Question: I am working on a dynamic web project and everything has been working fine until I added the email capability. Since I added spring: 2.5.6 to my dependency list, tomcat won't start. Here's my POM file:

Here's the stack trace:
'''
May 28, 2015 7:44:24 PM org.apache.tomcat.util.digester.SetPropertiesRule begin
WARNING: [SetPropertiesRule]{Server/Service/Engine/Host/Context} Setting property 'source' to 'org.eclipse.jst.jee.server:testApp' did not find a matching property.
May 28, 2015 7:44:24 PM org.apache.catalina.startup.VersionLoggerListener log
INFO: Server version: Apache Tomcat/8.0.15
May 28, 2015 7:44:24 PM org.apache.catalina.startup.VersionLoggerListener log
INFO: Server built: Nov 2 2014 19:25:20 UTC
May 28, 2015 7:44:24 PM org.apache.catalina.startup.VersionLoggerListener log
INFO: Server number: 8.0.15.0
May 28, 2015 7:44:24 PM org.apache.catalina.startup.VersionLoggerListener log
INFO: OS Name: Mac OS X
May 28, 2015 7:44:24 PM org.apache.catalina.startup.VersionLoggerListener log
INFO: OS Version: 10.10.2
May 28, 2015 7:44:24 PM org.apache.catalina.startup.VersionLoggerListener log
INFO: Architecture: x86_64
May 28, 2015 7:44:24 PM org.apache.catalina.startup.VersionLoggerListener log
INFO: JAVA_HOME: /Library/Internet Plug-Ins/JavaAppletPlugin.plugin/Contents/Home
May 28, 2015 7:44:24 PM org.apache.catalina.startup.VersionLoggerListener log
INFO: JVM Version: 1.8.0_25-b17
May 28, 2015 7:44:24 PM org.apache.catalina.startup.VersionLoggerListener log
INFO: JVM Vendor: Oracle Corporation
May 28, 2015 7:44:24 PM org.apache.catalina.startup.VersionLoggerListener log
INFO: CATALINA_BASE: /Users/Puru/GitRepos/Private/testApp/.metadata/.plugins/org.eclipse.wst.server.core/tmp0
May 28, 2015 7:44:24 PM org.apache.catalina.startup.VersionLoggerListener log
INFO: CATALINA_HOME: /usr/local/apache-tomcat-8.0.15
May 28, 2015 7:44:24 PM org.apache.catalina.startup.VersionLoggerListener log
INFO: Command line argument: -Dcatalina.base=/Users/Puru/GitRepos/Private/testApp/.metadata/.plugins/org.eclipse.wst.server.core/tmp0
May 28, 2015 7:44:24 PM org.apache.catalina.startup.VersionLoggerListener log
INFO: Command line argument: -Dcatalina.home=/usr/local/apache-tomcat-8.0.15
May 28, 2015 7:44:24 PM org.apache.catalina.startup.VersionLoggerListener log
INFO: Command line argument: -Dwtp.deploy=/Users/Puru/GitRepos/Private/testApp/.metadata/.plugins/org.eclipse.wst.server.core/tmp0/wtpwebapps
May 28, 2015 7:44:24 PM org.apache.catalina.startup.VersionLoggerListener log
INFO: Command line argument: -Djava.endorsed.dirs=/usr/local/apache-tomcat-8.0.15/endorsed
May 28, 2015 7:44:24 PM org.apache.catalina.startup.VersionLoggerListener log
INFO: Command line argument: -Dfile.encoding=UTF-8
May 28, 2015 7:44:24 PM org.apache.catalina.core.AprLifecycleListener lifecycleEvent
INFO: The APR based Apache Tomcat Native library which allows optimal performance in production environments was not found on the java.library.path: /Users/Puru/Library/Java/Extensions:/Library/Java/Extensions:/Network/Library/Java/Extensions:/System/Library/Java/Extensions:/usr/lib/java:.
May 28, 2015 7:44:24 PM org.apache.coyote.AbstractProtocol init
INFO: Initializing ProtocolHandler ["http-nio-8080"]
May 28, 2015 7:44:24 PM org.apache.tomcat.util.net.NioSelectorPool getSharedSelector
INFO: Using a shared selector for servlet write/read
May 28, 2015 7:44:24 PM org.apache.coyote.AbstractProtocol init
INFO: Initializing ProtocolHandler ["http-nio-8443"]
May 28, 2015 7:44:24 PM org.apache.tomcat.util.net.NioSelectorPool getSharedSelector
INFO: Using a shared selector for servlet write/read
May 28, 2015 7:44:24 PM org.apache.coyote.AbstractProtocol init
INFO: Initializing ProtocolHandler ["ajp-nio-8009"]
May 28, 2015 7:44:24 PM org.apache.tomcat.util.net.NioSelectorPool getSharedSelector
INFO: Using a shared selector for servlet write/read
May 28, 2015 7:44:24 PM org.apache.catalina.startup.Catalina load
INFO: Initialization processed in 922 ms
May 28, 2015 7:44:24 PM org.apache.catalina.core.StandardService startInternal
INFO: Starting service Catalina
May 28, 2015 7:44:24 PM org.apache.catalina.core.StandardEngine startInternal
INFO: Starting Servlet Engine: Apache Tomcat/8.0.15
May 28, 2015 7:44:26 PM org.apache.catalina.core.ContainerBase startInternal
SEVERE: A child container failed during start
java.util.concurrent.ExecutionException: org.apache.catalina.LifecycleException: Failed to start component [StandardEngine[Catalina].StandardHost[localhost].StandardContext[/testApp]]
at java.util.concurrent.FutureTask.report(FutureTask.java:122)
at java.util.concurrent.FutureTask.get(FutureTask.java:192)
at org.apache.catalina.core.ContainerBase.startInternal(ContainerBase.java:917)
at org.apache.catalina.core.StandardHost.startInternal(StandardHost.java:868)
at org.apache.catalina.util.LifecycleBase.start(LifecycleBase.java:150)
at org.apache.catalina.core.ContainerBase$StartChild.call(ContainerBase.java:1409)
at org.apache.catalina.core.ContainerBase$StartChild.call(ContainerBase.java:1399)
at java.util.concurrent.FutureTask.run(FutureTask.java:266)
at java.util.concurrent.ThreadPoolExecutor.runWorker(ThreadPoolExecutor.java:1142)
at java.util.concurrent.ThreadPoolExecutor$Worker.run(ThreadPoolExecutor.java:617)
at java.lang.Thread.run(Thread.java:745)
Caused by: org.apache.catalina.LifecycleException: Failed to start component [StandardEngine[Catalina].StandardHost[localhost].StandardContext[/testApp]]
at org.apache.catalina.util.LifecycleBase.start(LifecycleBase.java:154)
... 6 more
Caused by: java.lang.NoSuchMethodError: org.springframework.core.annotation.AnnotationAwareOrderComparator.sort(Ljava/util/List;)V
at org.springframework.web.SpringServletContainerInitializer.onStartup(SpringServletContainerInitializer.java:171)
at org.apache.catalina.core.StandardContext.startInternal(StandardContext.java:5185)
at org.apache.catalina.util.LifecycleBase.start(LifecycleBase.java:150)
... 6 more
May 28, 2015 7:44:26 PM org.apache.catalina.core.ContainerBase startInternal
SEVERE: A child container failed during start
java.util.concurrent.ExecutionException: org.apache.catalina.LifecycleException: Failed to start component [StandardEngine[Catalina].StandardHost[localhost]]
at java.util.concurrent.FutureTask.report(FutureTask.java:122)
at java.util.concurrent.FutureTask.get(FutureTask.java:192)
at org.apache.catalina.core.ContainerBase.startInternal(ContainerBase.java:917)
at org.apache.catalina.core.StandardEngine.startInternal(StandardEngine.java:262)
at org.apache.catalina.util.LifecycleBase.start(LifecycleBase.java:150)
at org.apache.catalina.core.StandardService.startInternal(StandardService.java:439)
at org.apache.catalina.util.LifecycleBase.start(LifecycleBase.java:150)
at org.apache.catalina.core.StandardServer.startInternal(StandardServer.java:760)
at org.apache.catalina.util.LifecycleBase.start(LifecycleBase.java:150)
at org.apache.catalina.startup.Catalina.start(Catalina.java:625)
at sun.reflect.NativeMethodAccessorImpl.invoke0(Native Method)
at sun.reflect.NativeMethodAccessorImpl.invoke(NativeMethodAccessorImpl.java:62)
at sun.reflect.DelegatingMethodAccessorImpl.invoke(DelegatingMethodAccessorImpl.java:43)
at java.lang.reflect.Method.invoke(Method.java:483)
at org.apache.catalina.startup.Bootstrap.start(Bootstrap.java:351)
at org.apache.catalina.startup.Bootstrap.main(Bootstrap.java:485)
Caused by: org.apache.catalina.LifecycleException: Failed to start component [StandardEngine[Catalina].StandardHost[localhost]]
at org.apache.catalina.util.LifecycleBase.start(LifecycleBase.java:154)
at org.apache.catalina.core.ContainerBase$StartChild.call(ContainerBase.java:1409)
at org.apache.catalina.core.ContainerBase$StartChild.call(ContainerBase.java:1399)
at java.util.concurrent.FutureTask.run(FutureTask.java:266)
at java.util.concurrent.ThreadPoolExecutor.runWorker(ThreadPoolExecutor.java:1142)
at java.util.concurrent.ThreadPoolExecutor$Worker.run(ThreadPoolExecutor.java:617)
at java.lang.Thread.run(Thread.java:745)
Caused by: org.apache.catalina.LifecycleException: A child container failed during start
at org.apache.catalina.core.ContainerBase.startInternal(ContainerBase.java:925)
at org.apache.catalina.core.StandardHost.startInternal(StandardHost.java:868)
at org.apache.catalina.util.LifecycleBase.start(LifecycleBase.java:150)
... 6 more
May 28, 2015 7:44:26 PM org.apache.catalina.startup.Catalina start
SEVERE: The required Server component failed to start so Tomcat is unable to start.
org.apache.catalina.LifecycleException: Failed to start component [StandardServer[8005]]
at org.apache.catalina.util.LifecycleBase.start(LifecycleBase.java:154)
at org.apache.catalina.startup.Catalina.start(Catalina.java:625)
at sun.reflect.NativeMethodAccessorImpl.invoke0(Native Method)
at sun.reflect.NativeMethodAccessorImpl.invoke(NativeMethodAccessorImpl.java:62)
at sun.reflect.DelegatingMethodAccessorImpl.invoke(DelegatingMethodAccessorImpl.java:43)
at java.lang.reflect.Method.invoke(Method.java:483)
at org.apache.catalina.startup.Bootstrap.start(Bootstrap.java:351)
at org.apache.catalina.startup.Bootstrap.main(Bootstrap.java:485)
Caused by: org.apache.catalina.LifecycleException: Failed to start component [StandardService[Catalina]]
at org.apache.catalina.util.LifecycleBase.start(LifecycleBase.java:154)
at org.apache.catalina.core.StandardServer.startInternal(StandardServer.java:760)
at org.apache.catalina.util.LifecycleBase.start(LifecycleBase.java:150)
... 7 more
Caused by: org.apache.catalina.LifecycleException: Failed to start component [StandardEngine[Catalina]]
at org.apache.catalina.util.LifecycleBase.start(LifecycleBase.java:154)
at org.apache.catalina.core.StandardService.startInternal(StandardService.java:439)
at org.apache.catalina.util.LifecycleBase.start(LifecycleBase.java:150)
... 9 more
Caused by: org.apache.catalina.LifecycleException: A child container failed during start
at org.apache.catalina.core.ContainerBase.startInternal(ContainerBase.java:925)
at org.apache.catalina.core.StandardEngine.startInternal(StandardEngine.java:262)
at org.apache.catalina.util.LifecycleBase.start(LifecycleBase.java:150)
... 11 more
May 28, 2015 7:44:26 PM org.apache.coyote.AbstractProtocol pause
INFO: Pausing ProtocolHandler ["http-nio-8080"]
May 28, 2015 7:44:26 PM org.apache.coyote.AbstractProtocol pause
INFO: Pausing ProtocolHandler ["http-nio-8443"]
May 28, 2015 7:44:26 PM org.apache.coyote.AbstractProtocol pause
INFO: Pausing ProtocolHandler ["ajp-nio-8009"]
May 28, 2015 7:44:26 PM org.apache.catalina.core.StandardService stopInternal
INFO: Stopping service Catalina
May 28, 2015 7:44:26 PM org.apache.coyote.AbstractProtocol destroy
INFO: Destroying ProtocolHandler ["http-nio-8080"]
May 28, 2015 7:44:26 PM org.apache.coyote.AbstractProtocol destroy
SEVERE: Failed to destroy end point associated with ProtocolHandler ["http-nio-8080"]
java.lang.NullPointerException
at org.apache.tomcat.util.net.NioEndpoint.releaseCaches(NioEndpoint.java:307)
at org.apache.tomcat.util.net.NioEndpoint.unbind(NioEndpoint.java:482)
at org.apache.tomcat.util.net.AbstractEndpoint.destroy(AbstractEndpoint.java:795)
at org.apache.coyote.AbstractProtocol.destroy(AbstractProtocol.java:531)
at org.apache.catalina.connector.Connector.destroyInternal(Connector.java:1023)
at org.apache.catalina.util.LifecycleBase.destroy(LifecycleBase.java:305)
at org.apache.catalina.core.StandardService.destroyInternal(StandardService.java:588)
at org.apache.catalina.util.LifecycleBase.destroy(LifecycleBase.java:305)
at org.apache.catalina.core.StandardServer.destroyInternal(StandardServer.java:850)
at org.apache.catalina.util.LifecycleBase.destroy(LifecycleBase.java:305)
at org.apache.catalina.startup.Catalina.start(Catalina.java:629)
at sun.reflect.NativeMethodAccessorImpl.invoke0(Native Method)
at sun.reflect.NativeMethodAccessorImpl.invoke(NativeMethodAccessorImpl.java:62)
at sun.reflect.DelegatingMethodAccessorImpl.invoke(DelegatingMethodAccessorImpl.java:43)
at java.lang.reflect.Method.invoke(Method.java:483)
at org.apache.catalina.startup.Bootstrap.start(Bootstrap.java:351)
at org.apache.catalina.startup.Bootstrap.main(Bootstrap.java:485)
May 28, 2015 7:44:26 PM org.apache.coyote.AbstractProtocol destroy
INFO: Destroying ProtocolHandler ["http-nio-8443"]
May 28, 2015 7:44:26 PM org.apache.coyote.AbstractProtocol destroy
SEVERE: Failed to destroy end point associated with ProtocolHandler ["http-nio-8443"]
java.lang.NullPointerException
at org.apache.tomcat.util.net.NioEndpoint.releaseCaches(NioEndpoint.java:307)
at org.apache.tomcat.util.net.NioEndpoint.unbind(NioEndpoint.java:482)
at org.apache.tomcat.util.net.AbstractEndpoint.destroy(AbstractEndpoint.java:795)
at org.apache.coyote.AbstractProtocol.destroy(AbstractProtocol.java:531)
at org.apache.catalina.connector.Connector.destroyInternal(Connector.java:1023)
at org.apache.catalina.util.LifecycleBase.destroy(LifecycleBase.java:305)
at org.apache.catalina.core.StandardService.destroyInternal(StandardService.java:588)
at org.apache.catalina.util.LifecycleBase.destroy(LifecycleBase.java:305)
at org.apache.catalina.core.StandardServer.destroyInternal(StandardServer.java:850)
at org.apache.catalina.util.LifecycleBase.destroy(LifecycleBase.java:305)
at org.apache.catalina.startup.Catalina.start(Catalina.java:629)
at sun.reflect.NativeMethodAccessorImpl.invoke0(Native Method)
at sun.reflect.NativeMethodAccessorImpl.invoke(NativeMethodAccessorImpl.java:62)
at sun.reflect.DelegatingMethodAccessorImpl.invoke(DelegatingMethodAccessorImpl.java:43)
at java.lang.reflect.Method.invoke(Method.java:483)
at org.apache.catalina.startup.Bootstrap.start(Bootstrap.java:351)
at org.apache.catalina.startup.Bootstrap.main(Bootstrap.java:485)
May 28, 2015 7:44:26 PM org.apache.coyote.AbstractProtocol destroy
INFO: Destroying ProtocolHandler ["ajp-nio-8009"]
May 28, 2015 7:44:26 PM org.apache.coyote.AbstractProtocol destroy
SEVERE: Failed to destroy end point associated with ProtocolHandler ["ajp-nio-8009"]
java.lang.NullPointerException
at org.apache.tomcat.util.net.NioEndpoint.releaseCaches(NioEndpoint.java:307)
at org.apache.tomcat.util.net.NioEndpoint.unbind(NioEndpoint.java:482)
at org.apache.tomcat.util.net.AbstractEndpoint.destroy(AbstractEndpoint.java:795)
at org.apache.coyote.AbstractProtocol.destroy(AbstractProtocol.java:531)
at org.apache.catalina.connector.Connector.destroyInternal(Connector.java:1023)
at org.apache.catalina.util.LifecycleBase.destroy(LifecycleBase.java:305)
at org.apache.catalina.core.StandardService.destroyInternal(StandardService.java:588)
at org.apache.catalina.util.LifecycleBase.destroy(LifecycleBase.java:305)
at org.apache.catalina.core.StandardServer.destroyInternal(StandardServer.java:850)
at org.apache.catalina.util.LifecycleBase.destroy(LifecycleBase.java:305)
at org.apache.catalina.startup.Catalina.start(Catalina.java:629)
at sun.reflect.NativeMethodAccessorImpl.invoke0(Native Method)
at sun.reflect.NativeMethodAccessorImpl.invoke(NativeMethodAccessorImpl.java:62)
at sun.reflect.DelegatingMethodAccessorImpl.invoke(DelegatingMethodAccessorImpl.java:43)
at java.lang.reflect.Method.invoke(Method.java:483)
at org.apache.catalina.startup.Bootstrap.start(Bootstrap.java:351)
at org.apache.catalina.startup.Bootstrap.main(Bootstrap.java:485)
'''
I have looked up other threads which say that there might be a version conflict and the solution would be to remove on or the other. But I don't understand what if I want to use both.
Thanks in advance.
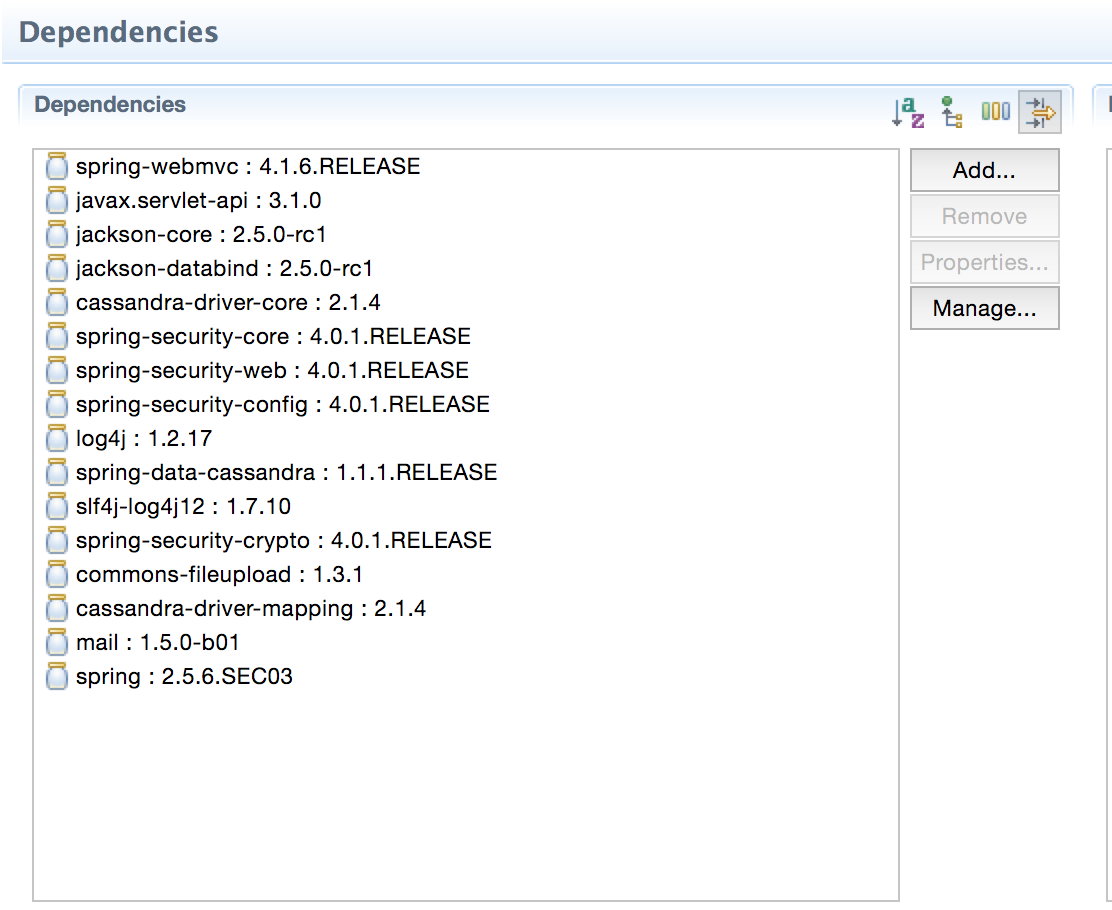
Answer: I finally figured out that indeed removing spring 2.5.6 was the solution. The package that I was trying to use from spring2.5.6 was also present in spring.context.support framework.
Removing the spring2.5.6. resolved the conflict and adding spring.context.support resolved build errors.